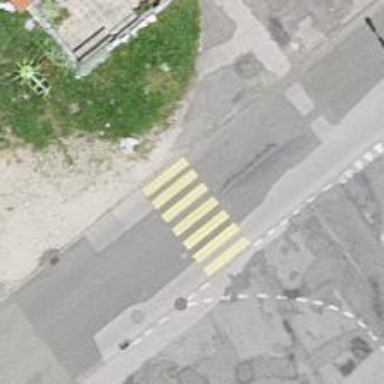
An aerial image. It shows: Zebra crossing on the road.